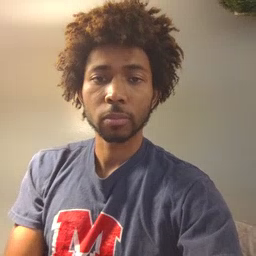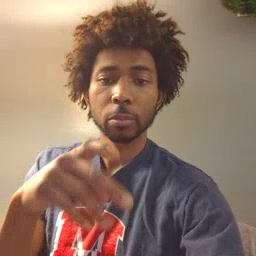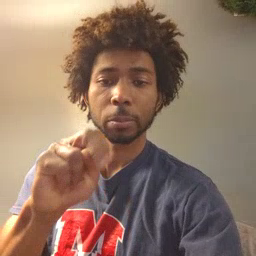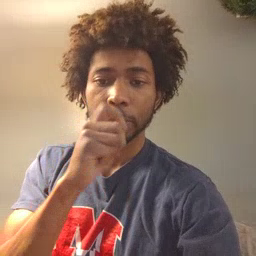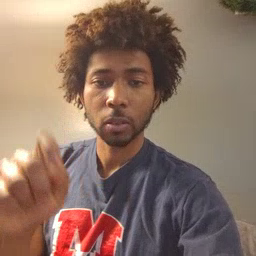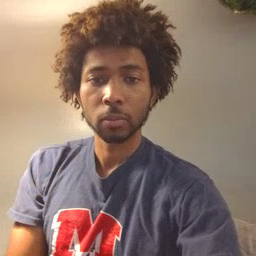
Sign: pen